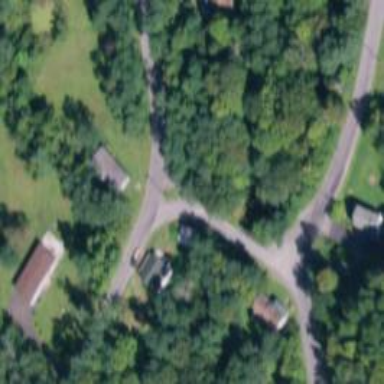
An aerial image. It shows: Residential road with bridge.